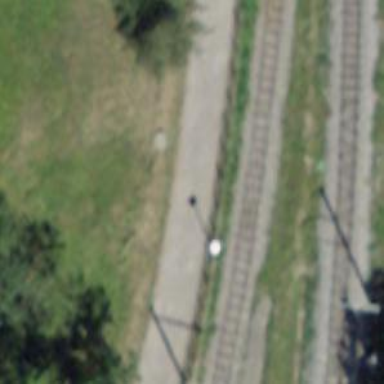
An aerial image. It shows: Narrow-gauge railway siding with electrified contact line. The siding has one track.